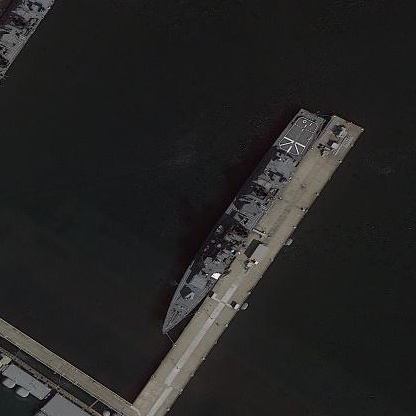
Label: Murasame-class_destroyer